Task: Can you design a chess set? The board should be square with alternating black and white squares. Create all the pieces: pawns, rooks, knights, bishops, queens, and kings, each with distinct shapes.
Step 4267:
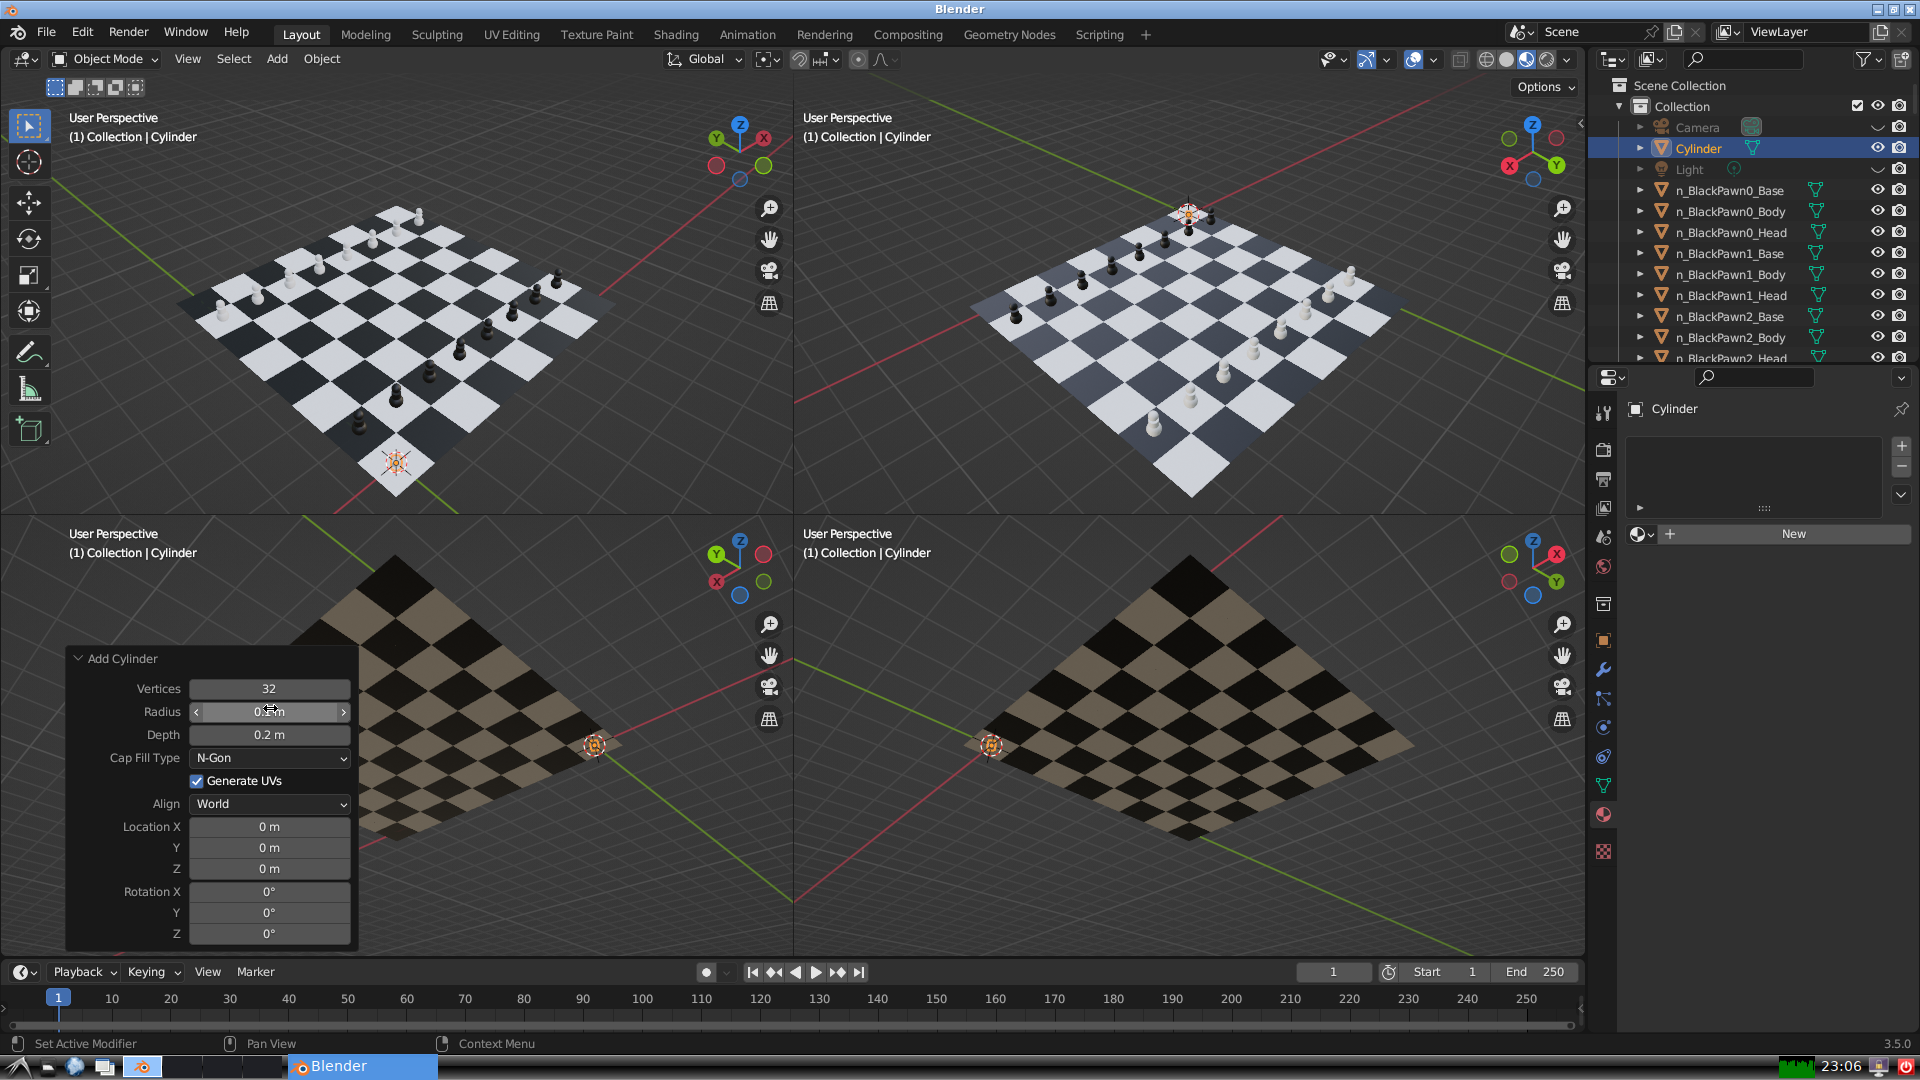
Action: click: no